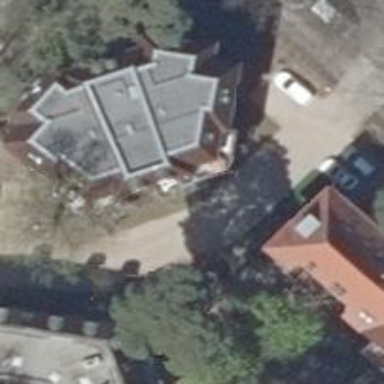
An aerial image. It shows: Building consisting of apartments with double saltbox roof shape.